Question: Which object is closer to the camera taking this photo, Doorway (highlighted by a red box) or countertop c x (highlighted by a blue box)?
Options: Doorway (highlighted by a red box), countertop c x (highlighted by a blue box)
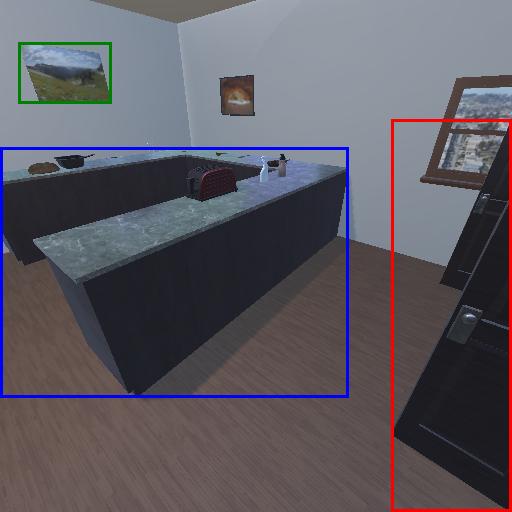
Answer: Doorway (highlighted by a red box)